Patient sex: M
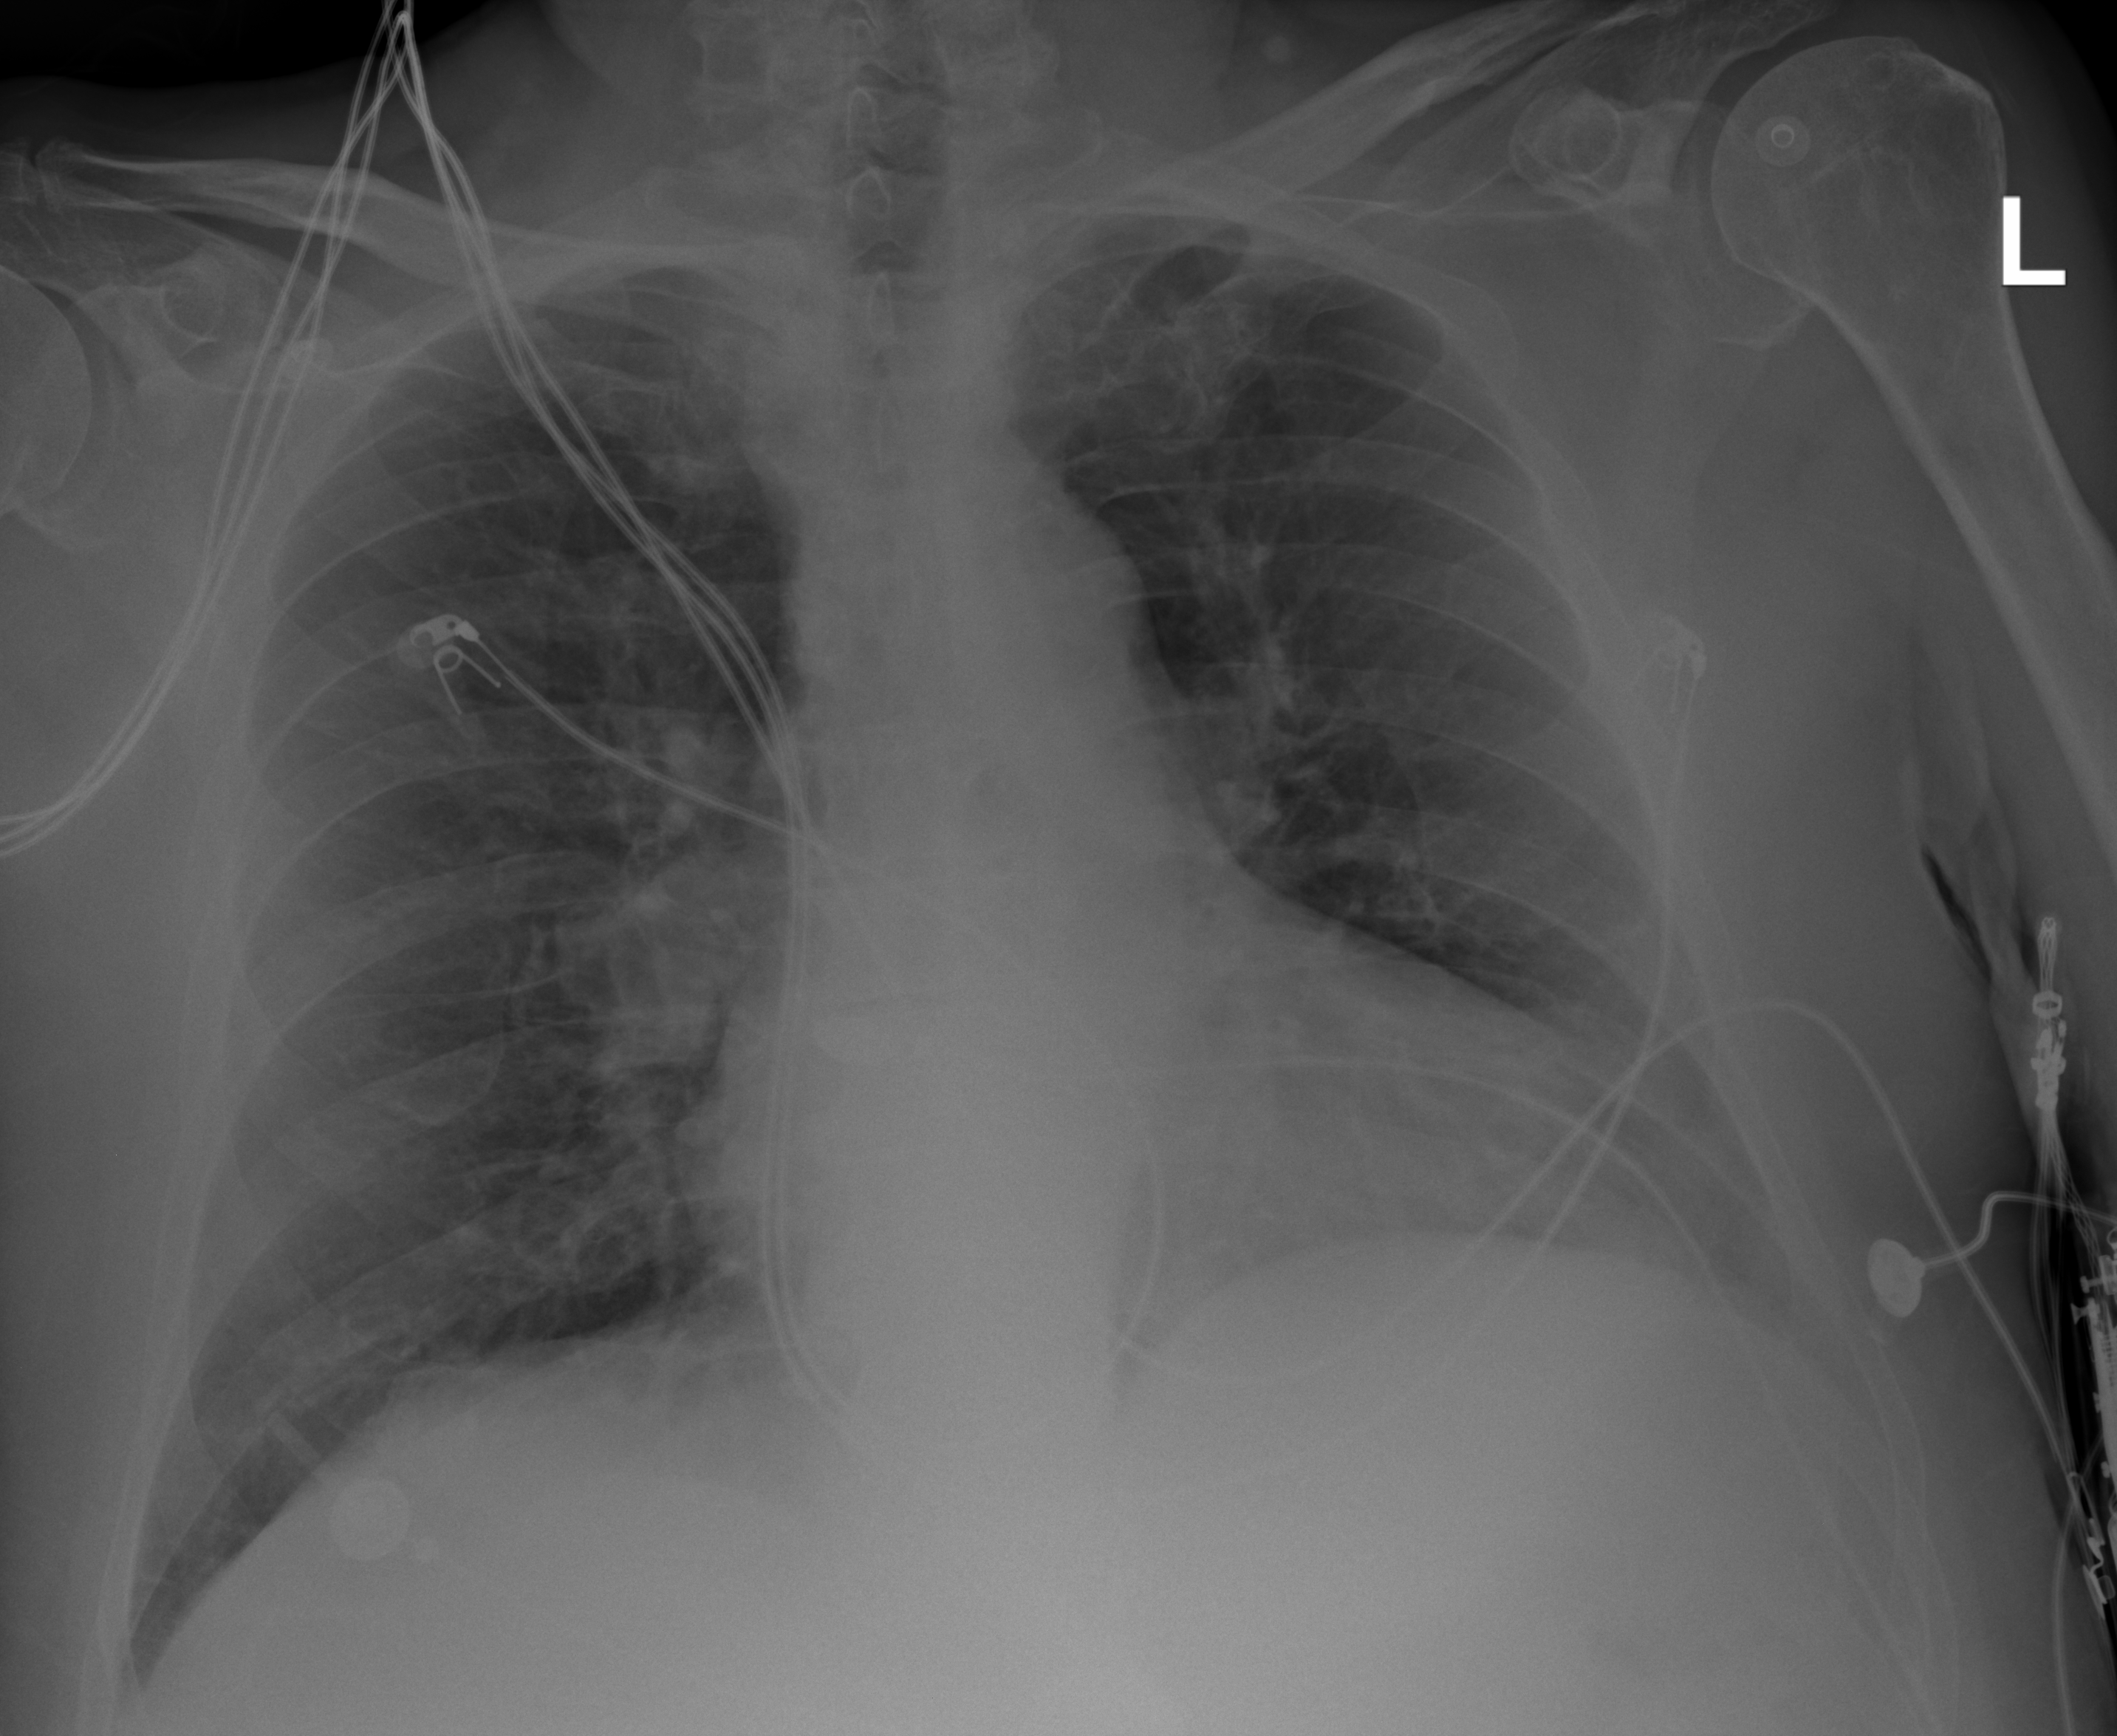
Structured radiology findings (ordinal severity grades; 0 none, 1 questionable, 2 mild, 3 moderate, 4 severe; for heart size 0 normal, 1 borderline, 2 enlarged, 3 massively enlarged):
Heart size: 2
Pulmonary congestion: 2
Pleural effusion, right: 0
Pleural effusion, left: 0
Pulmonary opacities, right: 0
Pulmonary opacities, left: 0
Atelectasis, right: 0
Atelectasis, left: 0